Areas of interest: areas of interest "Museum"
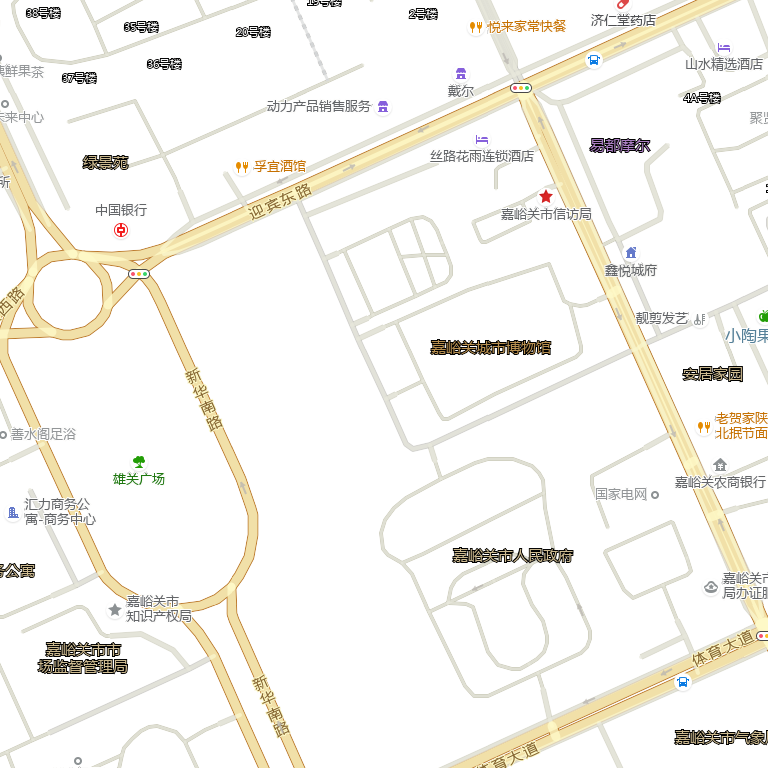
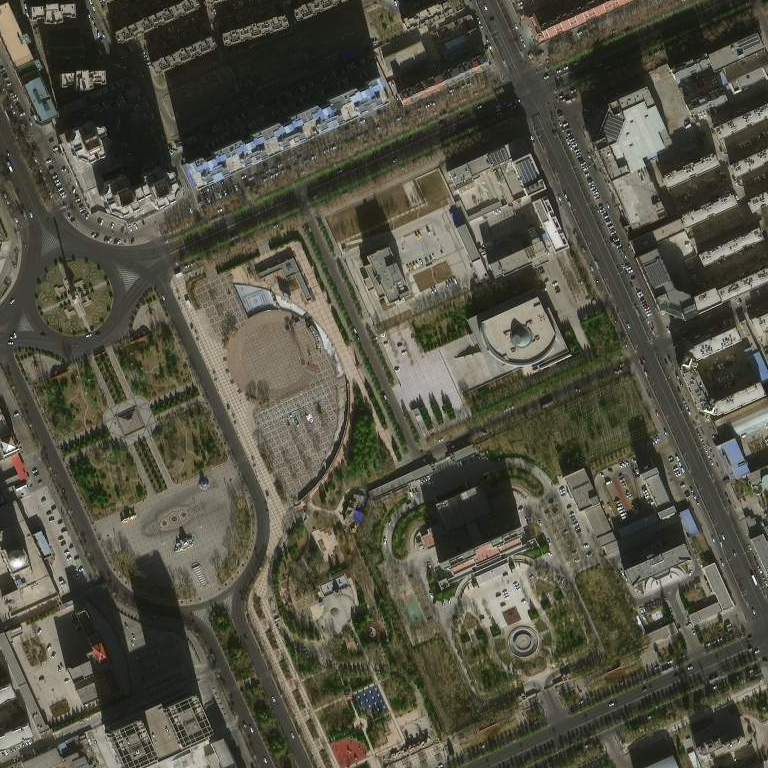